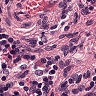
Metastatic tissue present: no